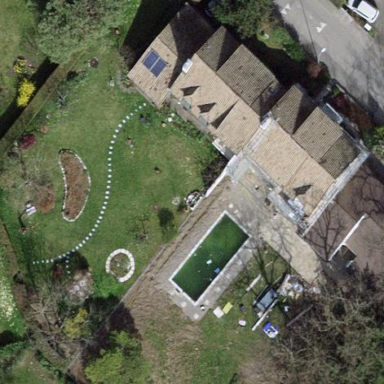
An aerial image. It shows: Garden enclosed by fence.